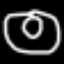
Label: donut